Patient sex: M
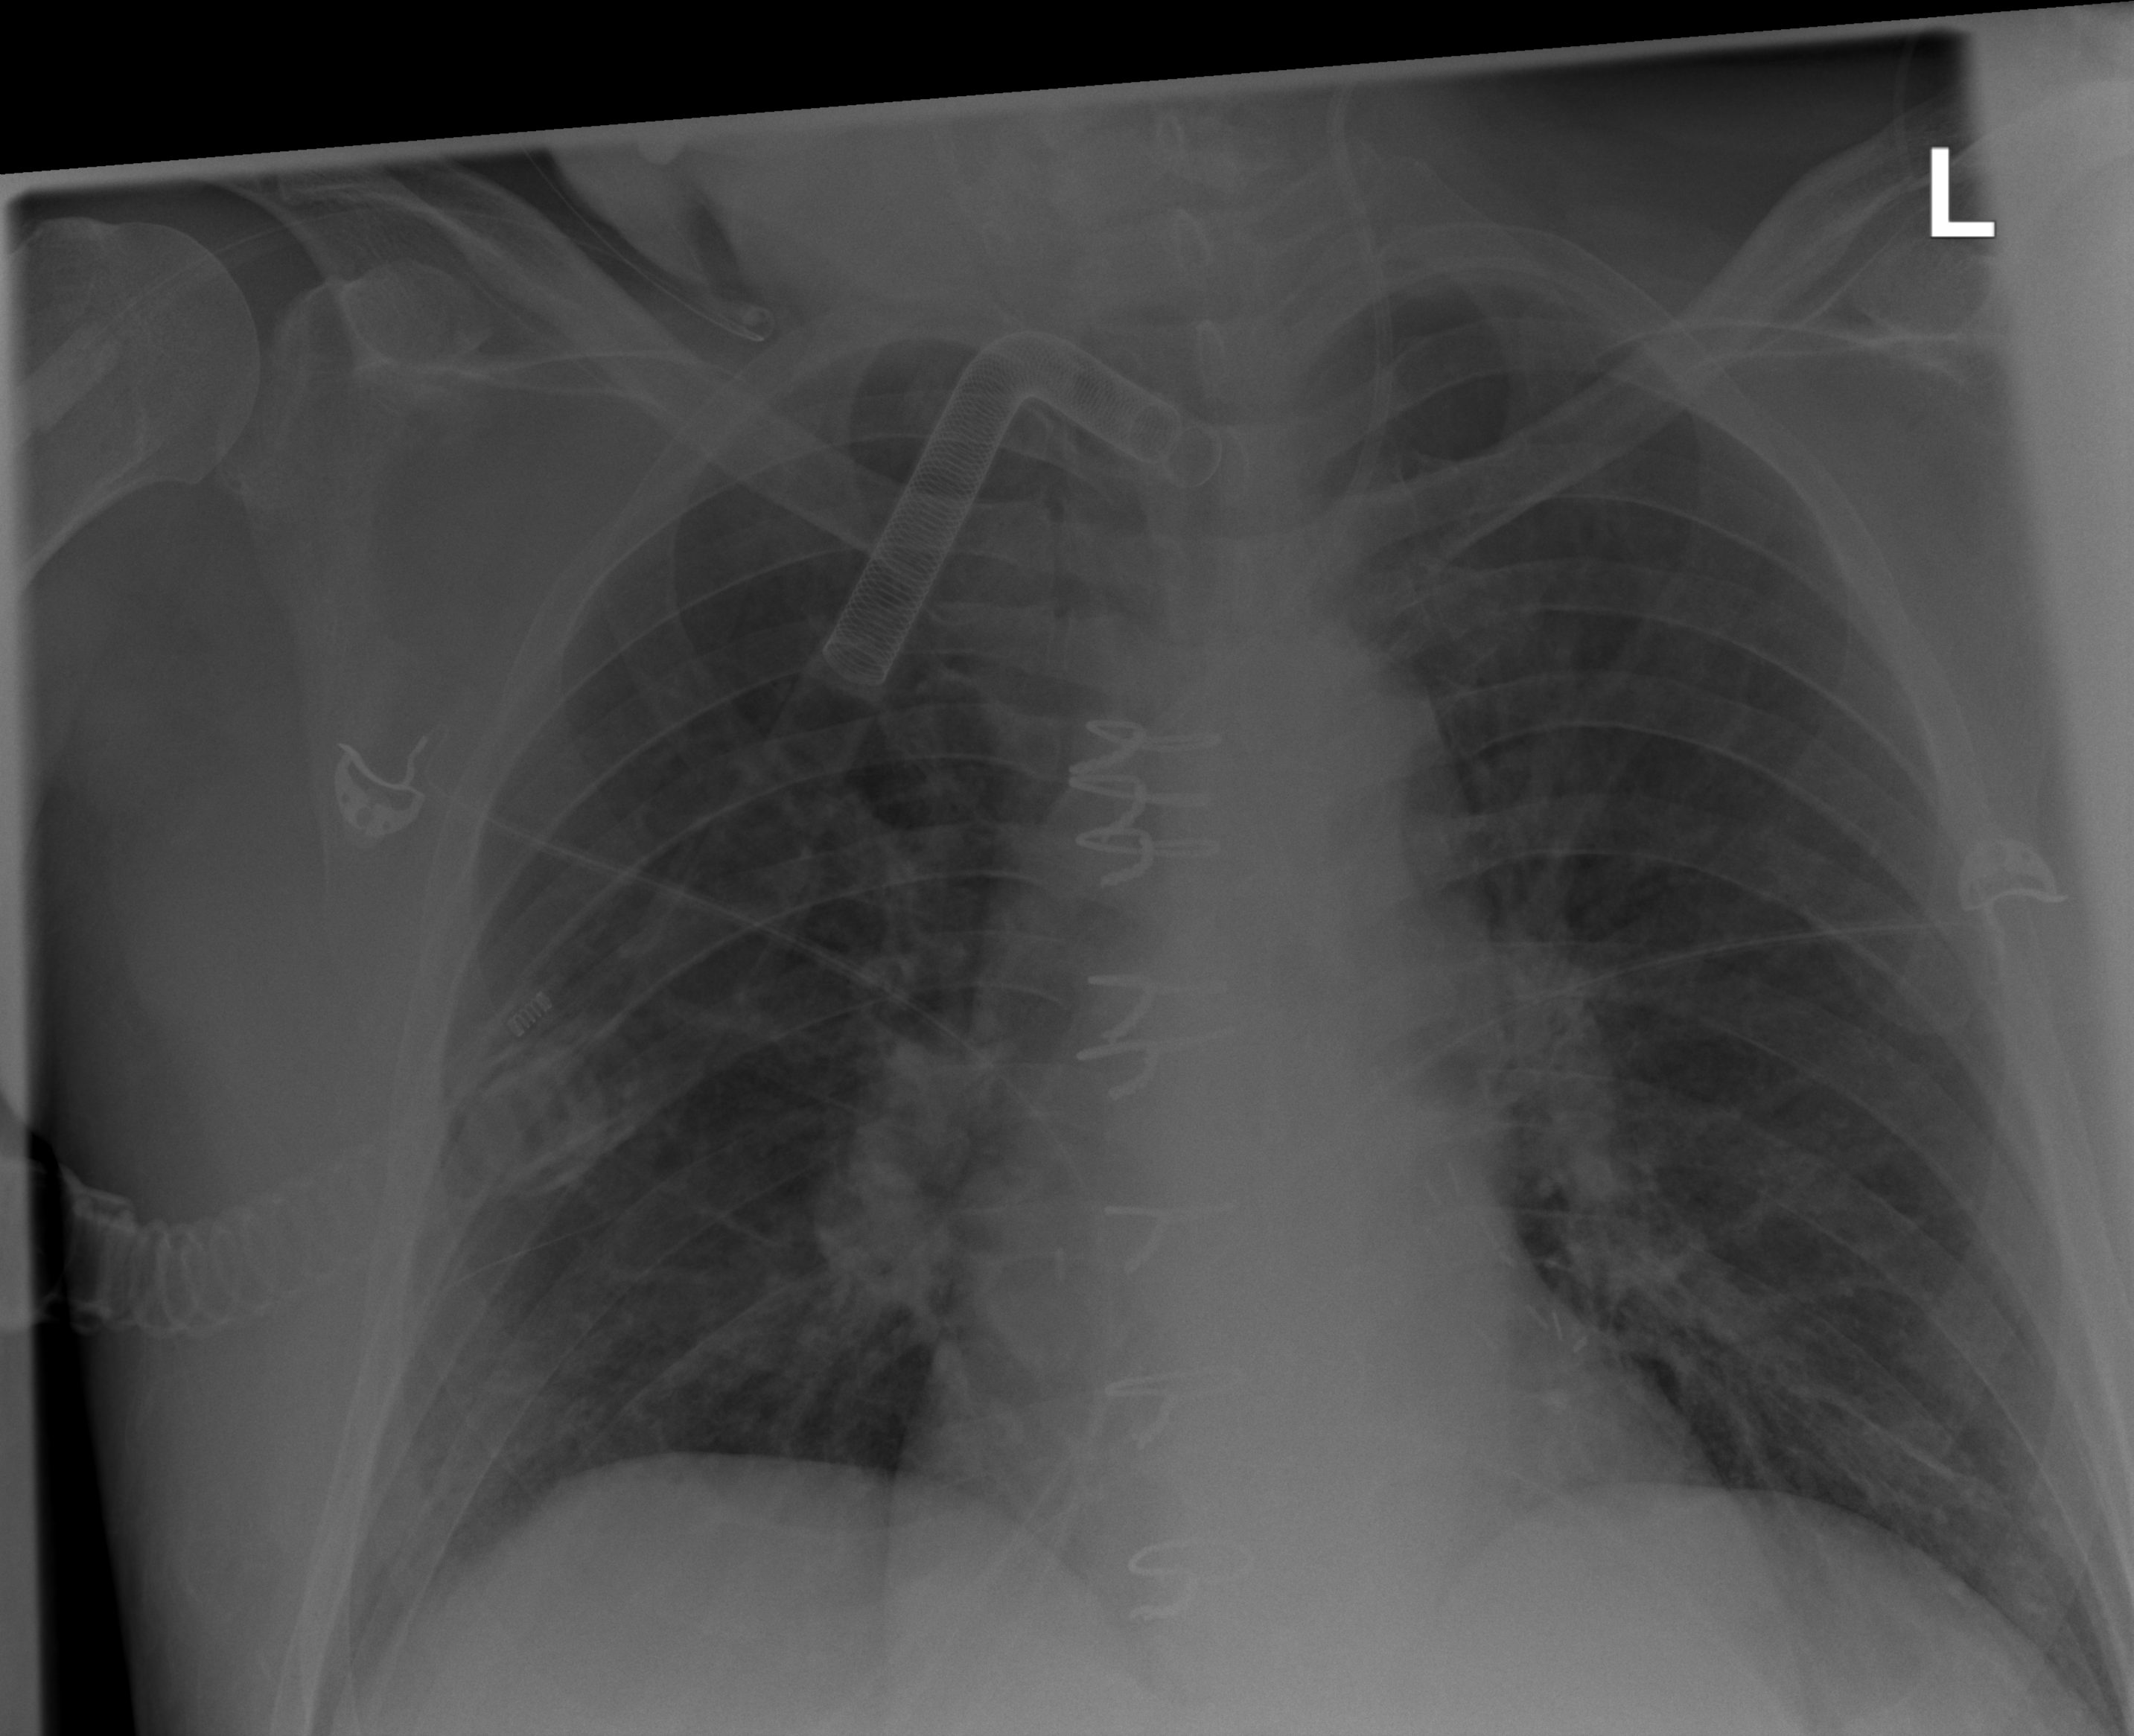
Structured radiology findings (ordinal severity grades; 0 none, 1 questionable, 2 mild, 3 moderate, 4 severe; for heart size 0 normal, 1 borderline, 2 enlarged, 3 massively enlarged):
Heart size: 1
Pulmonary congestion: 1
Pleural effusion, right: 2
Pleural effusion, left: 0
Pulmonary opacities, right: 0
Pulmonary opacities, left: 0
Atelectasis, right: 2
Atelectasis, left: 2